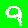
Digit: 9